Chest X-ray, PA view. Patient: 4 years old, sex M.
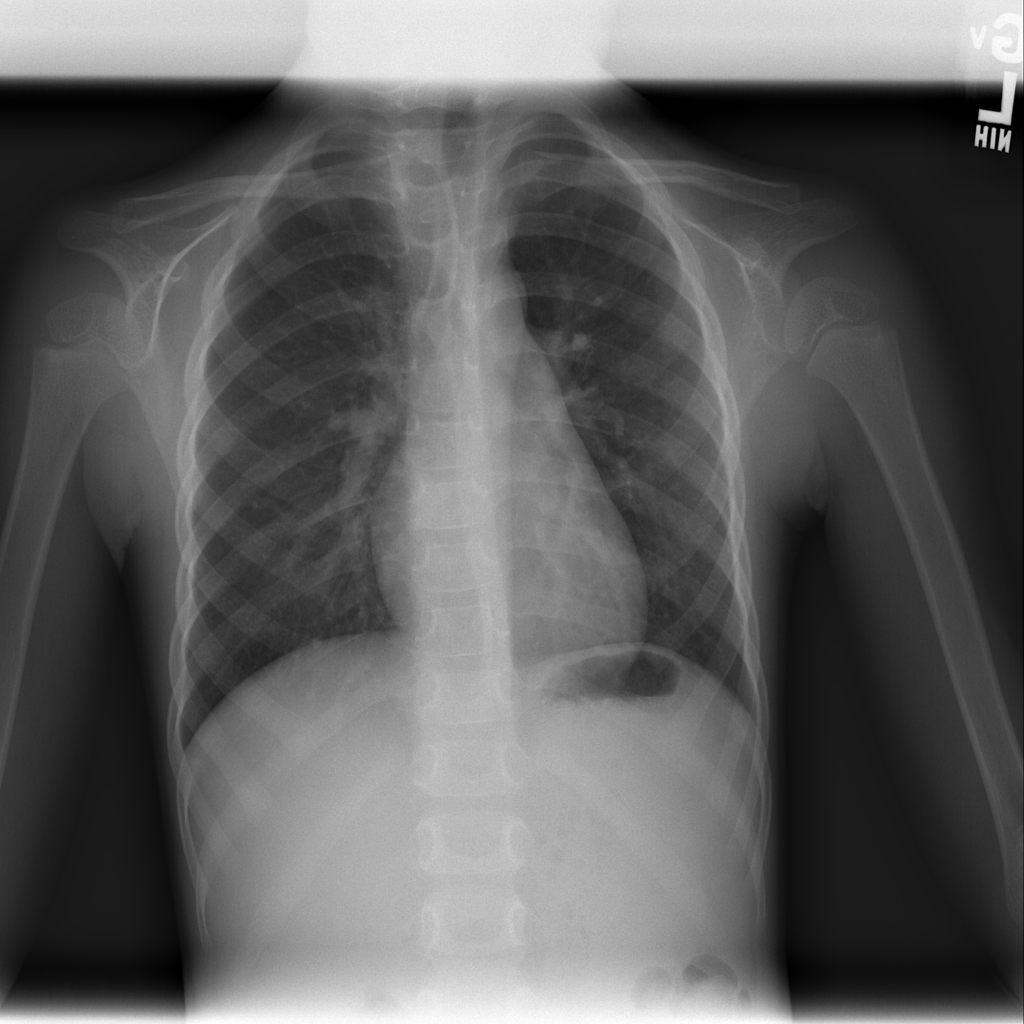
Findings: No Finding